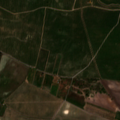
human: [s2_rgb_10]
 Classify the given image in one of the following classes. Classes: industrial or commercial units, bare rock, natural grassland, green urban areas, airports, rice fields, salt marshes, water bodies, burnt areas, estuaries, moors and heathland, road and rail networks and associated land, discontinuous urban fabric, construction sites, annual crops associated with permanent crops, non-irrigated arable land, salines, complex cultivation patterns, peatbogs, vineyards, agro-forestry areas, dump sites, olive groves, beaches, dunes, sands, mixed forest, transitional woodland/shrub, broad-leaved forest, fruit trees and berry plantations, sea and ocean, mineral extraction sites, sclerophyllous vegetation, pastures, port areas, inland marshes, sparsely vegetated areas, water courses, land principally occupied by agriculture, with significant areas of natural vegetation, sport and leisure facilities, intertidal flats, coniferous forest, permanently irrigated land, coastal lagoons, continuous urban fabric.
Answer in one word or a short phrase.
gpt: continuous urban fabric